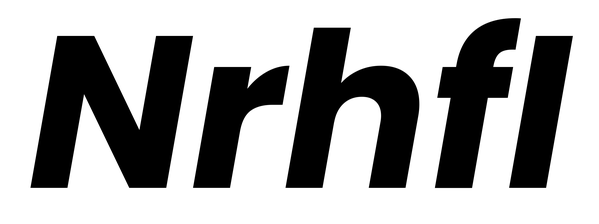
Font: Poppins-BoldItalic